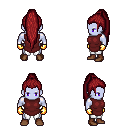
a pixel art fantasy rpg character, male body template, dark elf, purple skin, maroon tunic, white pants, brunette extra-long topknot hairstyle, gold gloves, brown shoes, four views (front, back, left, right), 2x2 character sprite sheet, small pixel art, hard edges, no anti-aliasing